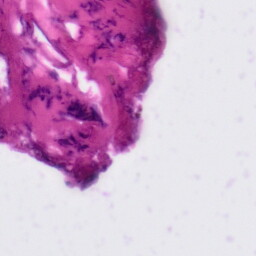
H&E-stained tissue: Tonsil